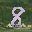
Label: 8